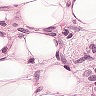
Metastatic tissue present: yes